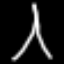
Label: The Eiffel Tower